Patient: sex M, age 35
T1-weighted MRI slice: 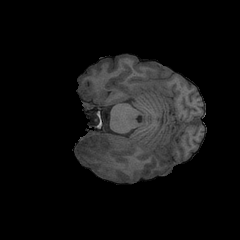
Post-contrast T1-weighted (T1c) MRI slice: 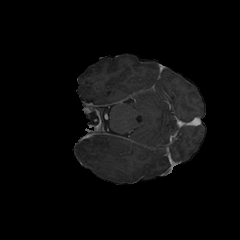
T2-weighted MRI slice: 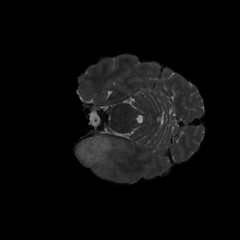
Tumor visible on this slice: yes
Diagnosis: Astrocytoma, IDH-mutant
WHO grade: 4